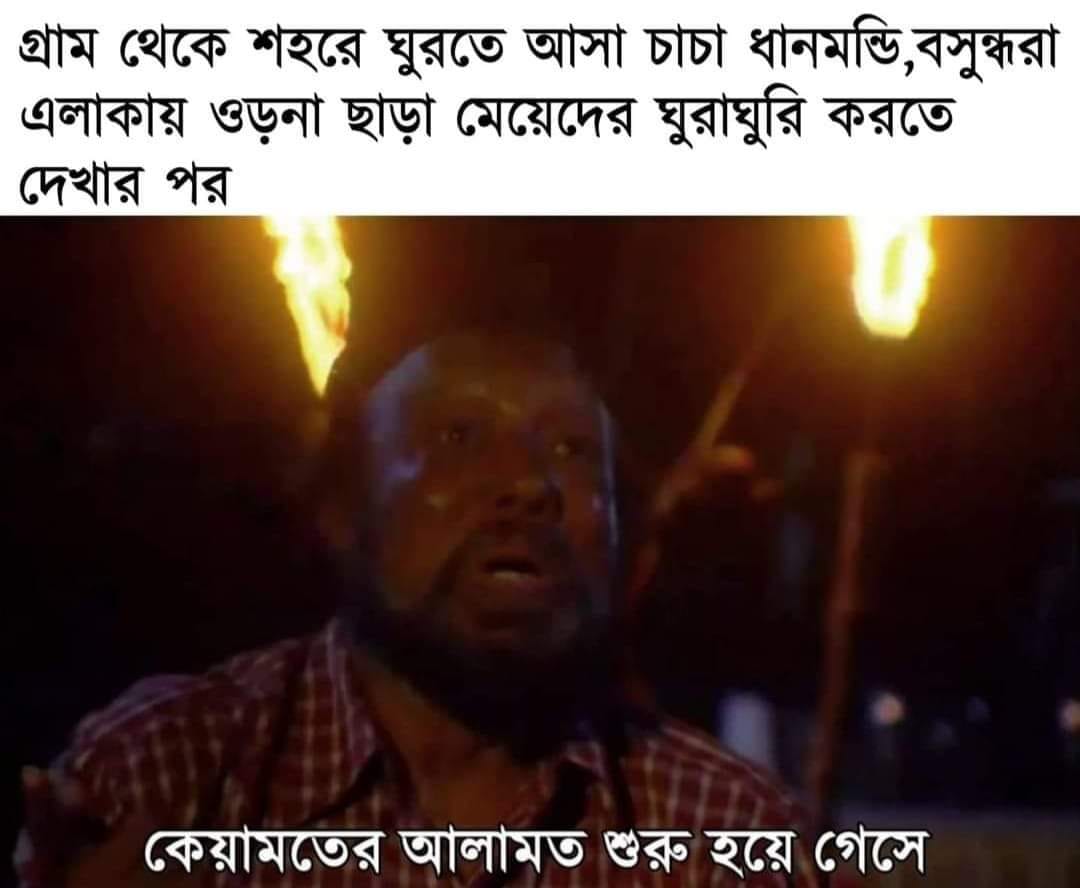
Caption: গ্রাম থেকে শহরে ঘুরতে আসা চাচা ধানমন্ডি, বসুন্ধরা এলাকায় ওড়না ছাড়া মেয়েদের ঘুরাঘুরি করতে দেখার পর     কেয়ামতের আলামত শুরু হয়ে গেসে
Label: hate